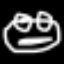
Label: frog